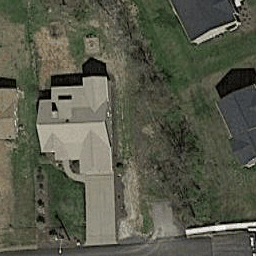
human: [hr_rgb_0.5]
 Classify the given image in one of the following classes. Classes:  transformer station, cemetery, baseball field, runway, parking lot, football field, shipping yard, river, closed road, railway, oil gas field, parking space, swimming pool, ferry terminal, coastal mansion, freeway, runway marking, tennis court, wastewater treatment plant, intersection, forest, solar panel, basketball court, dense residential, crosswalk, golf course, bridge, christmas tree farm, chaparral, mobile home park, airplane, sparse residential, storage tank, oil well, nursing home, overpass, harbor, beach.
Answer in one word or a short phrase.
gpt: sparse residential